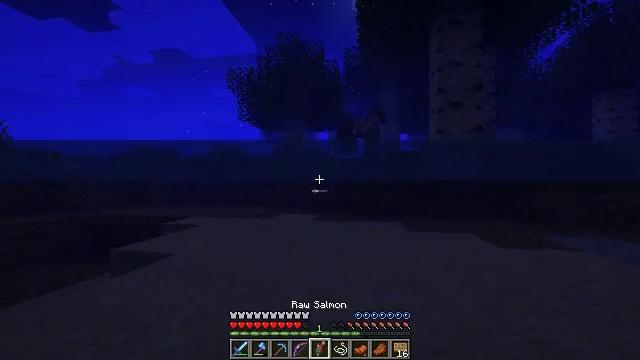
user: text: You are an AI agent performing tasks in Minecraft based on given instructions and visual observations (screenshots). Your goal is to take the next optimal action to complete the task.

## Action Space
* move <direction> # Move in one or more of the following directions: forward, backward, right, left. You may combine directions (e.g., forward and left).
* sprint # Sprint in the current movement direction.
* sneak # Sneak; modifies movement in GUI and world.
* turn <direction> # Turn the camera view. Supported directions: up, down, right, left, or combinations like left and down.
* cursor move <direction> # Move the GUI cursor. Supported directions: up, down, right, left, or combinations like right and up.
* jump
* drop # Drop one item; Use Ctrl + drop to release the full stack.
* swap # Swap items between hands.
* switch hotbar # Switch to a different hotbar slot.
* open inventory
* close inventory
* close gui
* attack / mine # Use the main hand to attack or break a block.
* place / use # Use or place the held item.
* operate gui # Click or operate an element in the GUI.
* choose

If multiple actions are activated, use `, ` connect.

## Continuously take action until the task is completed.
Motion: motion action
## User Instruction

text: Drop a salmon.
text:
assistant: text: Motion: no_op